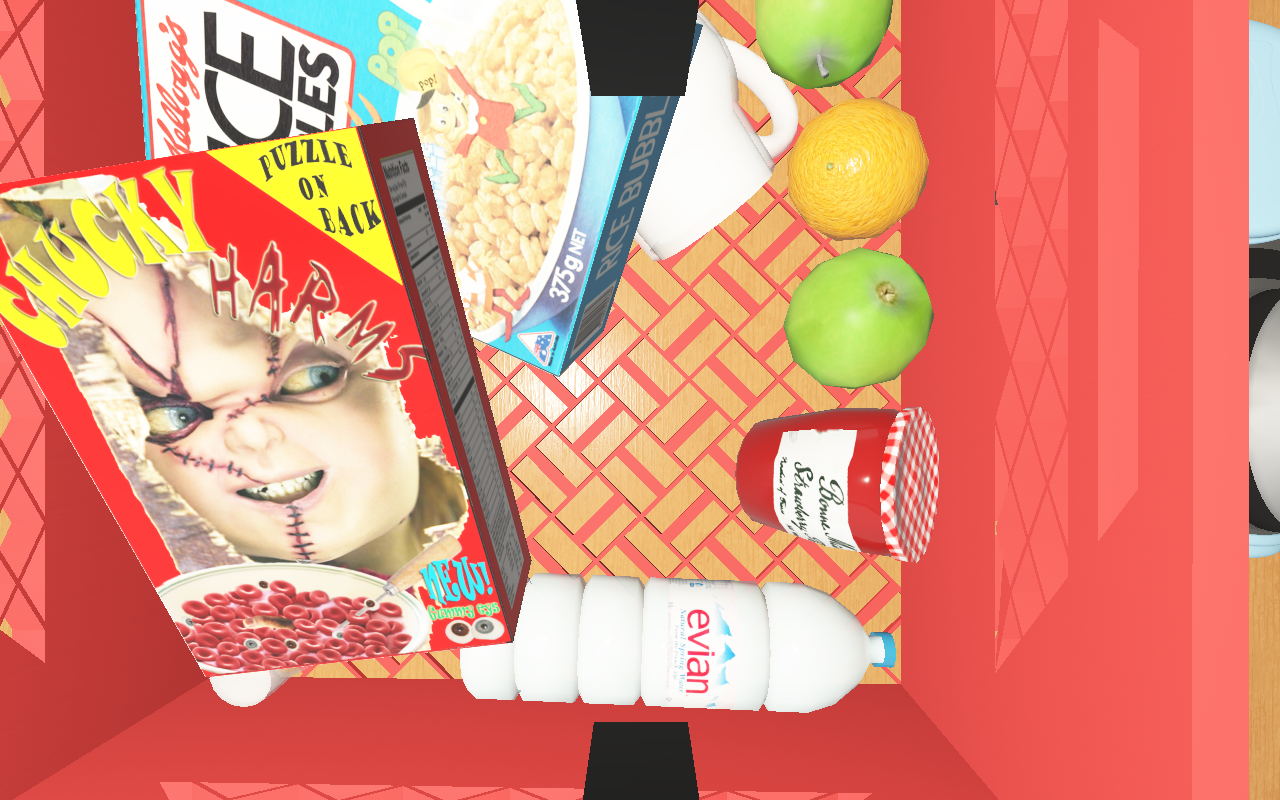
Objects in the scene:
carafe
apple
apple
orange
orange
wineglass
jam jar
cereal box
cereal box